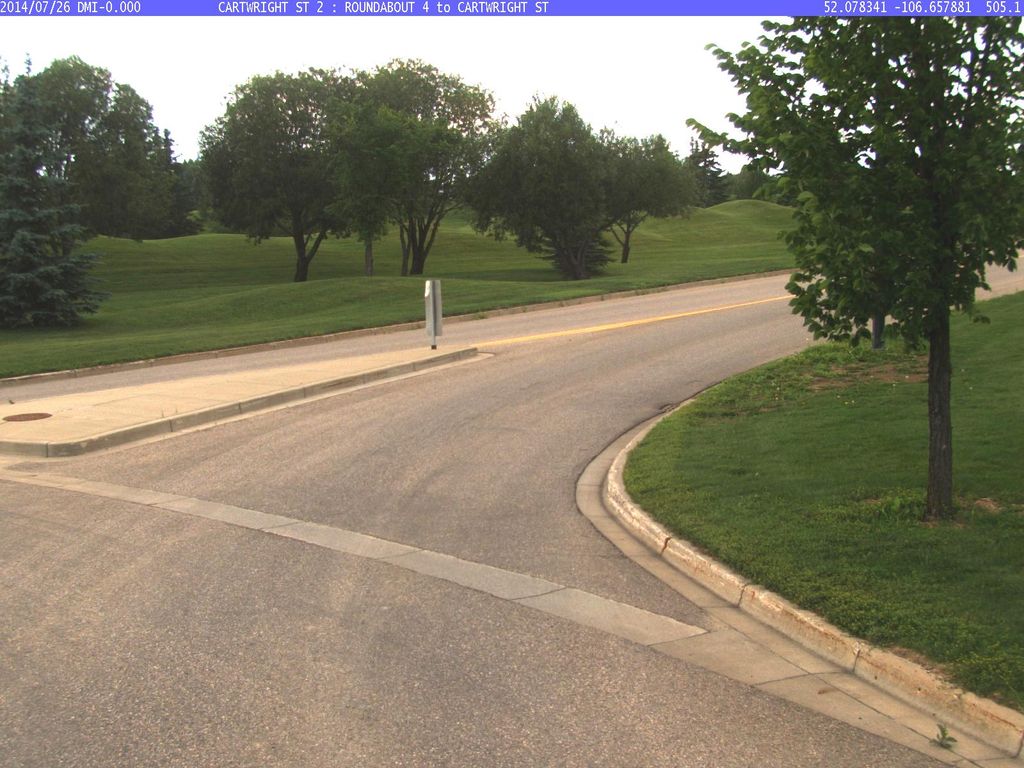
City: saskatoon